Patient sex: M
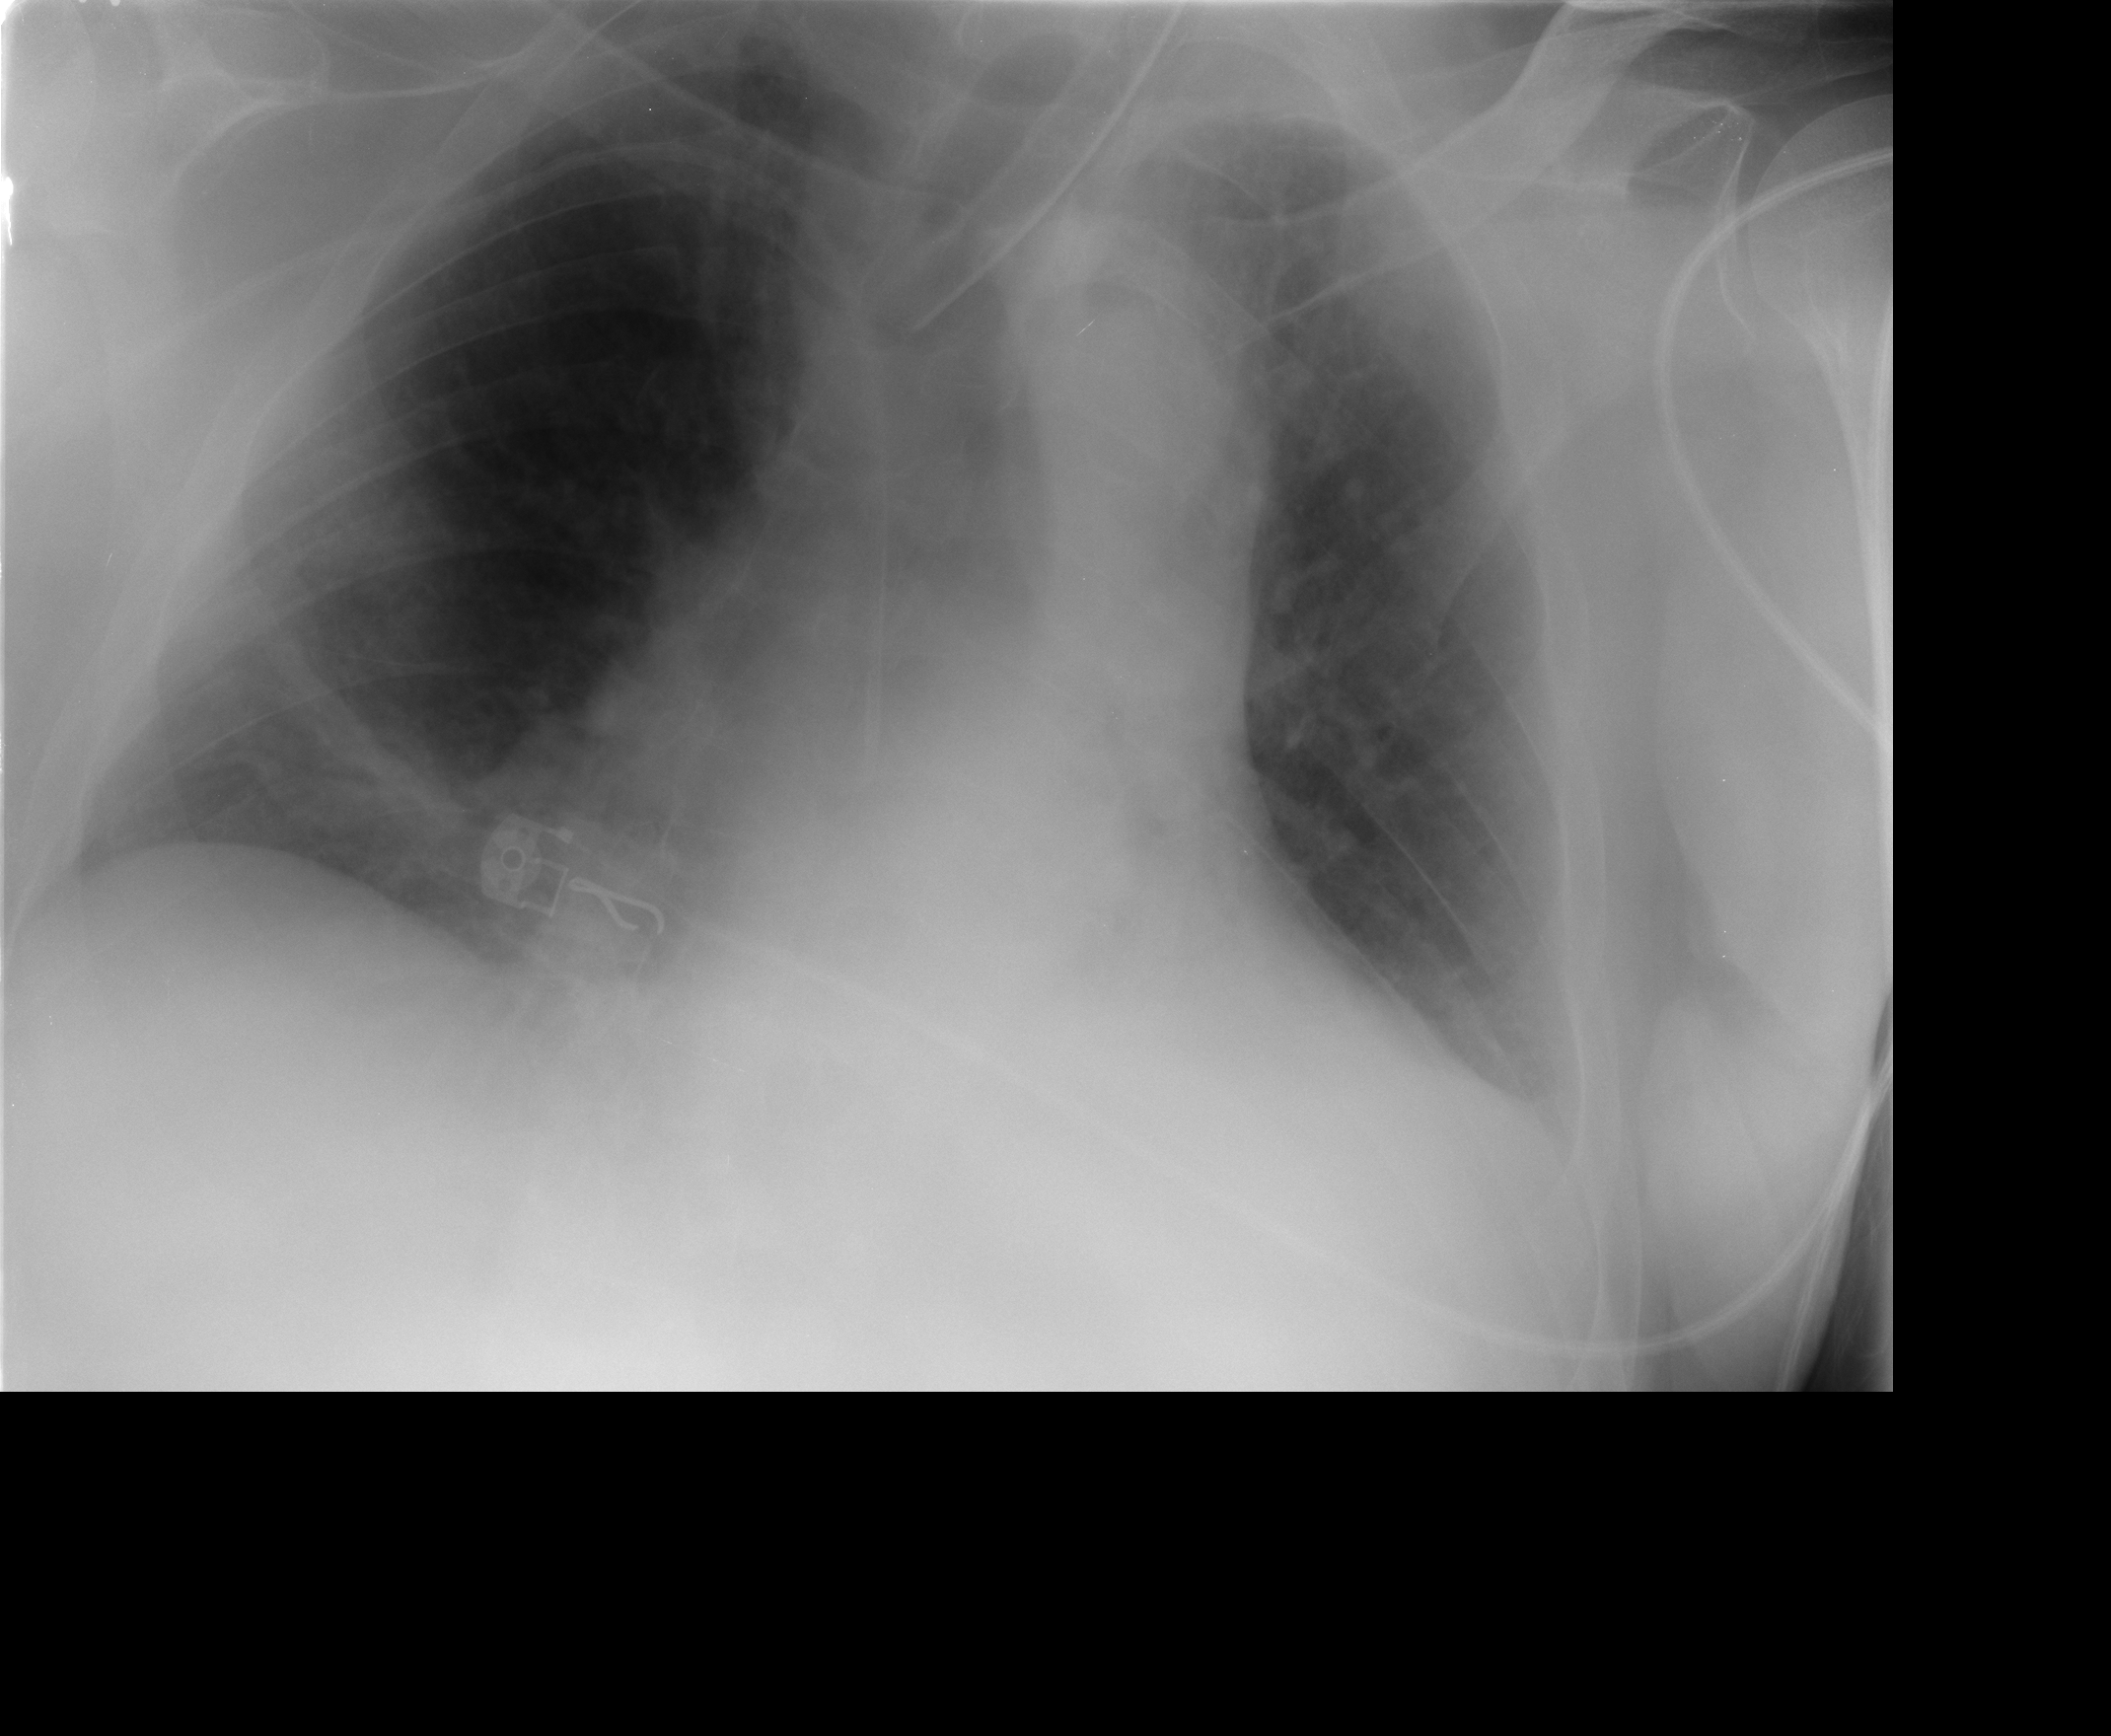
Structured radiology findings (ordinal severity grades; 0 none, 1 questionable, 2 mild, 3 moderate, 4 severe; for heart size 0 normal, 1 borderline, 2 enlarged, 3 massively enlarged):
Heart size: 2
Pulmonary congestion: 0
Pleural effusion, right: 0
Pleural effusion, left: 1
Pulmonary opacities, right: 0
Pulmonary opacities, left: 1
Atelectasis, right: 2
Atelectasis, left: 2